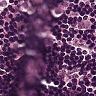
Metastatic tissue present: yes